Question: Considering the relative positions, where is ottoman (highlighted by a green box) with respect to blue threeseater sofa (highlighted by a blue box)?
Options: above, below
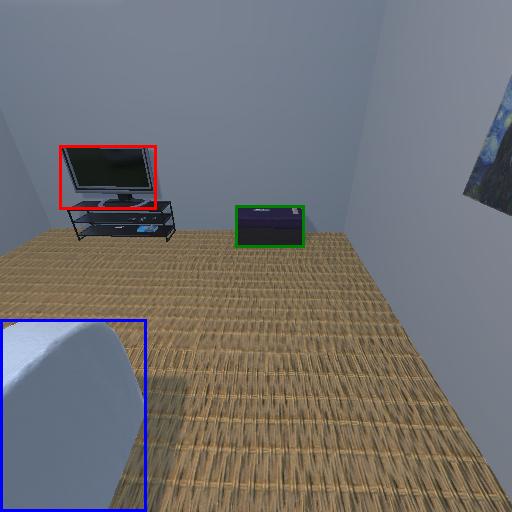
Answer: above